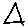
Label: triangle